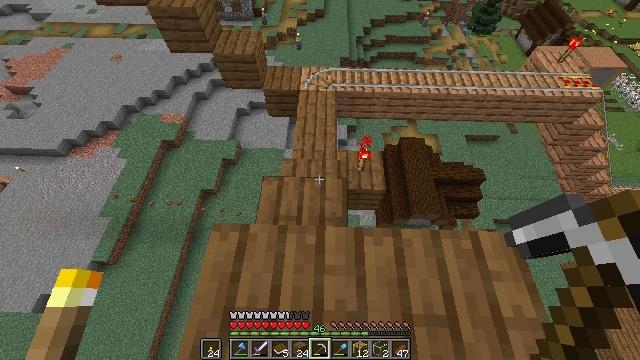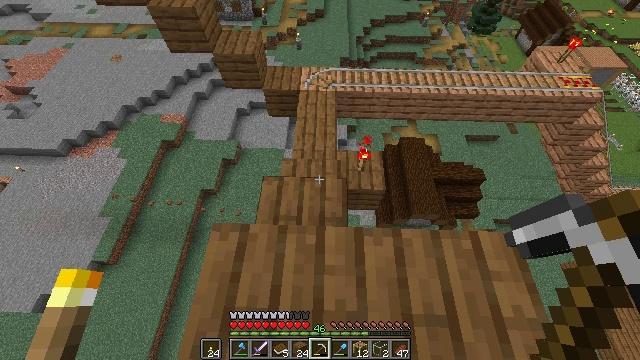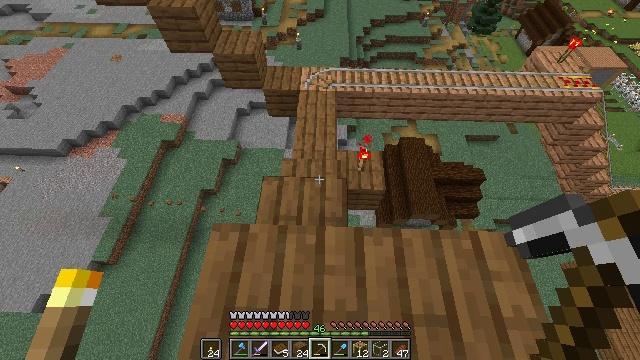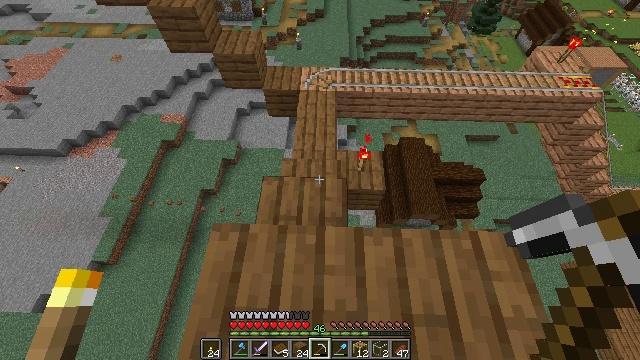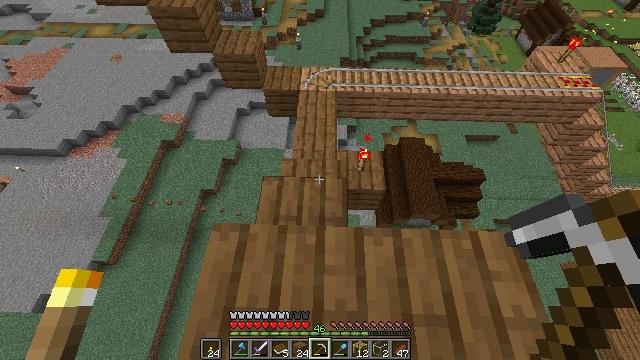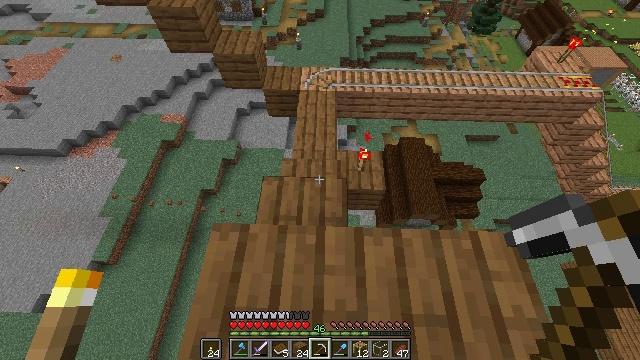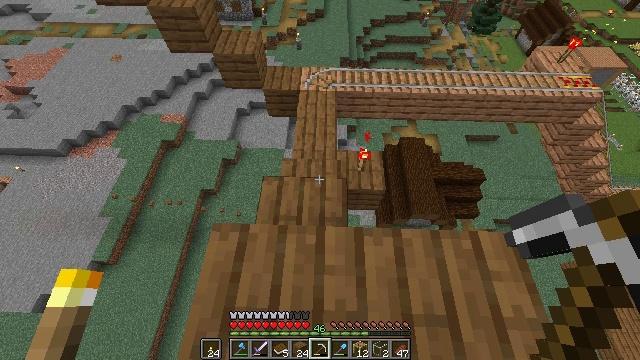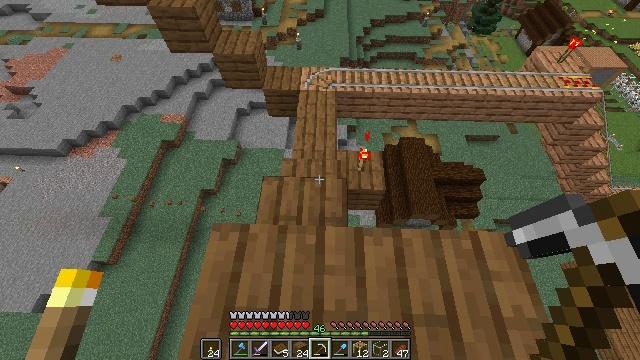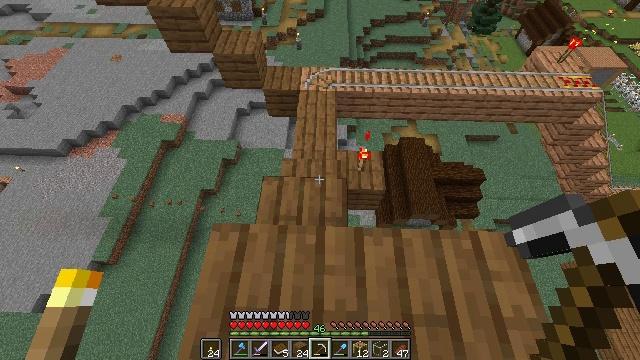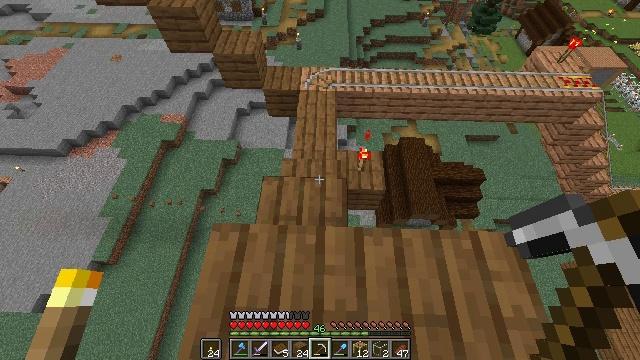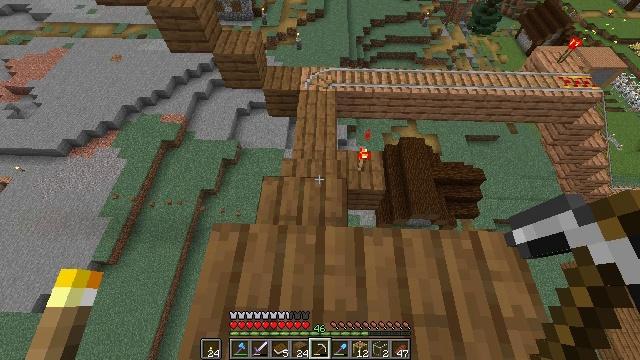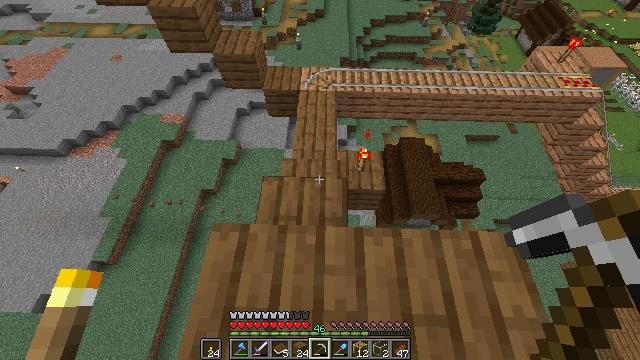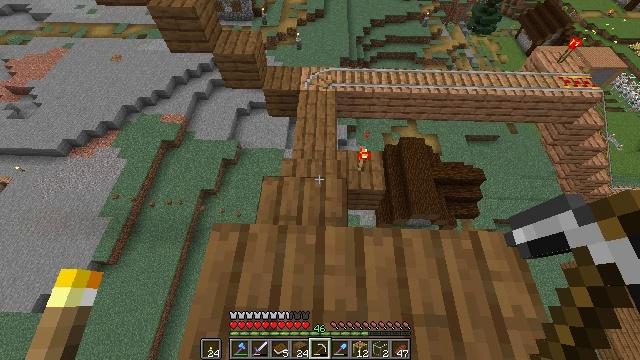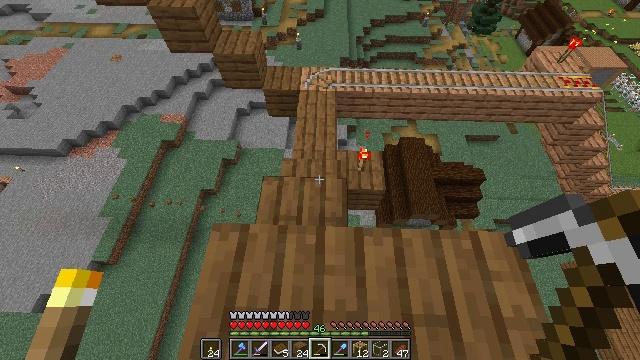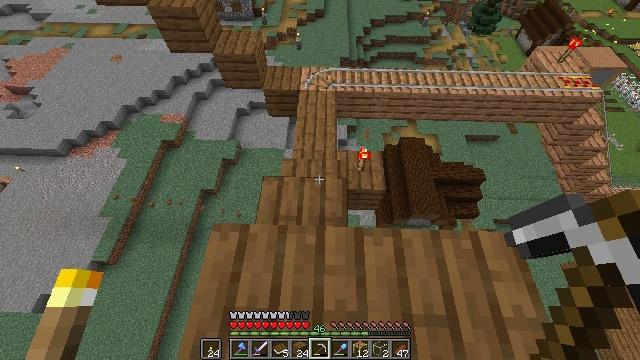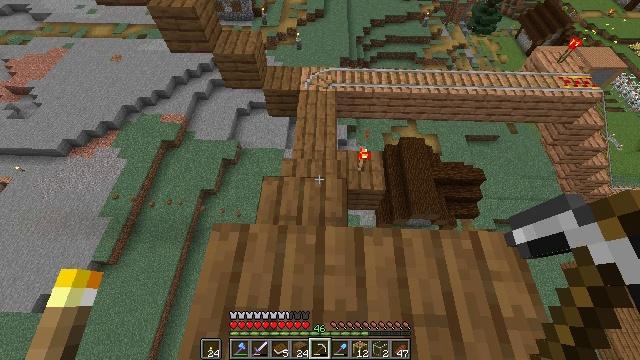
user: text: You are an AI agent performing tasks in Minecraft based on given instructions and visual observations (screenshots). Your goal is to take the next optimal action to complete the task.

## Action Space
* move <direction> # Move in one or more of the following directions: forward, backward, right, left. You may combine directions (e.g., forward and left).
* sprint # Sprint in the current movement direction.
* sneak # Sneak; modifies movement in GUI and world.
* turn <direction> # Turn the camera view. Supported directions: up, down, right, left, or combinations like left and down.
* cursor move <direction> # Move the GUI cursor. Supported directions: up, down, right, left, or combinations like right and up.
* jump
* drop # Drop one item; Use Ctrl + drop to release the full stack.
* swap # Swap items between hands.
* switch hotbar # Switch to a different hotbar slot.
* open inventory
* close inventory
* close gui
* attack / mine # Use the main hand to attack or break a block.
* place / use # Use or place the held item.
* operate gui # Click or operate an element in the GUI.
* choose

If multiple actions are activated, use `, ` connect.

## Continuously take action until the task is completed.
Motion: motion action
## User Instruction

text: Break the redstone torch.
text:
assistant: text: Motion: no_op
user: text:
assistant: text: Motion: no_op
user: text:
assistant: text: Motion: no_op
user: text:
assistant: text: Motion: no_op
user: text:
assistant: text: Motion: no_op
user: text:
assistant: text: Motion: no_op
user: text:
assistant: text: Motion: no_op
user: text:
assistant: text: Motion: no_op
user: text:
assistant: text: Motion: no_op
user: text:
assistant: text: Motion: no_op
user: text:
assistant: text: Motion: no_op
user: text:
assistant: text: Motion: no_op
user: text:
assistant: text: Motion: no_op
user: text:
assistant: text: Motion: no_op
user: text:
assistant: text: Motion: no_op
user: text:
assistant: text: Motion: no_op
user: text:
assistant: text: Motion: no_op
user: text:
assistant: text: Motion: no_op
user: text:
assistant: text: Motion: no_op
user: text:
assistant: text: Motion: no_op
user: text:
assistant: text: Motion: no_op
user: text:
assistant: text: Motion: no_op
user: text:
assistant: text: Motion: no_op
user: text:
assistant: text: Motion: no_op
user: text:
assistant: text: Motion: no_op
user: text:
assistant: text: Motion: no_op
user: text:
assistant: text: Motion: no_op
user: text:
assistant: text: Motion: no_op
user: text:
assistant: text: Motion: no_op
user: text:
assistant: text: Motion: no_op